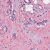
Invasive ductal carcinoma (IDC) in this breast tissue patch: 1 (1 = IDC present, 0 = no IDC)